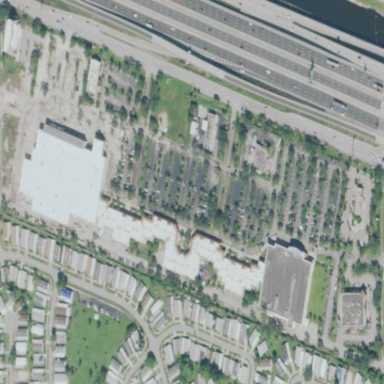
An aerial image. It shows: Retail area.